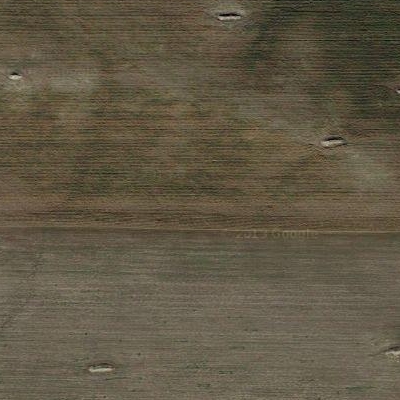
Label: Field